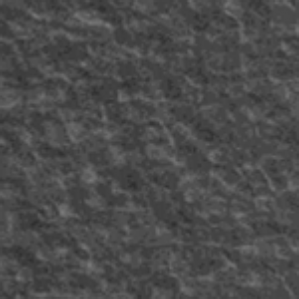
Label: frost